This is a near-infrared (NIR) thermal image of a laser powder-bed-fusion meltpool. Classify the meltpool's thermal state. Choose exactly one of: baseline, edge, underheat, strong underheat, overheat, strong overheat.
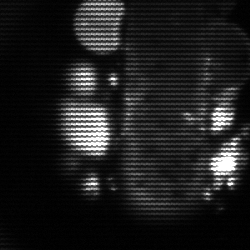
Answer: strong underheat